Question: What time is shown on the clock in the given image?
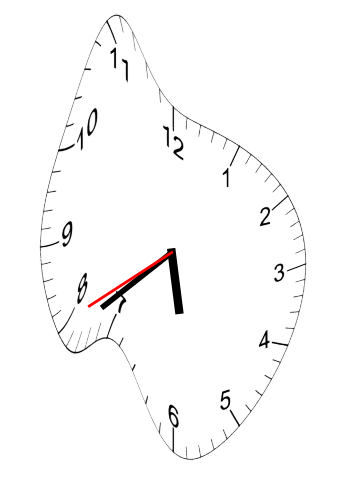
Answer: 05:38:40